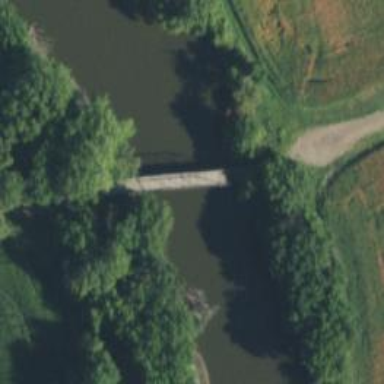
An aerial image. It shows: Footway on bridge.